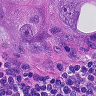
Metastatic tissue present: yes